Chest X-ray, PA view. Patient: 46 years old, sex F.
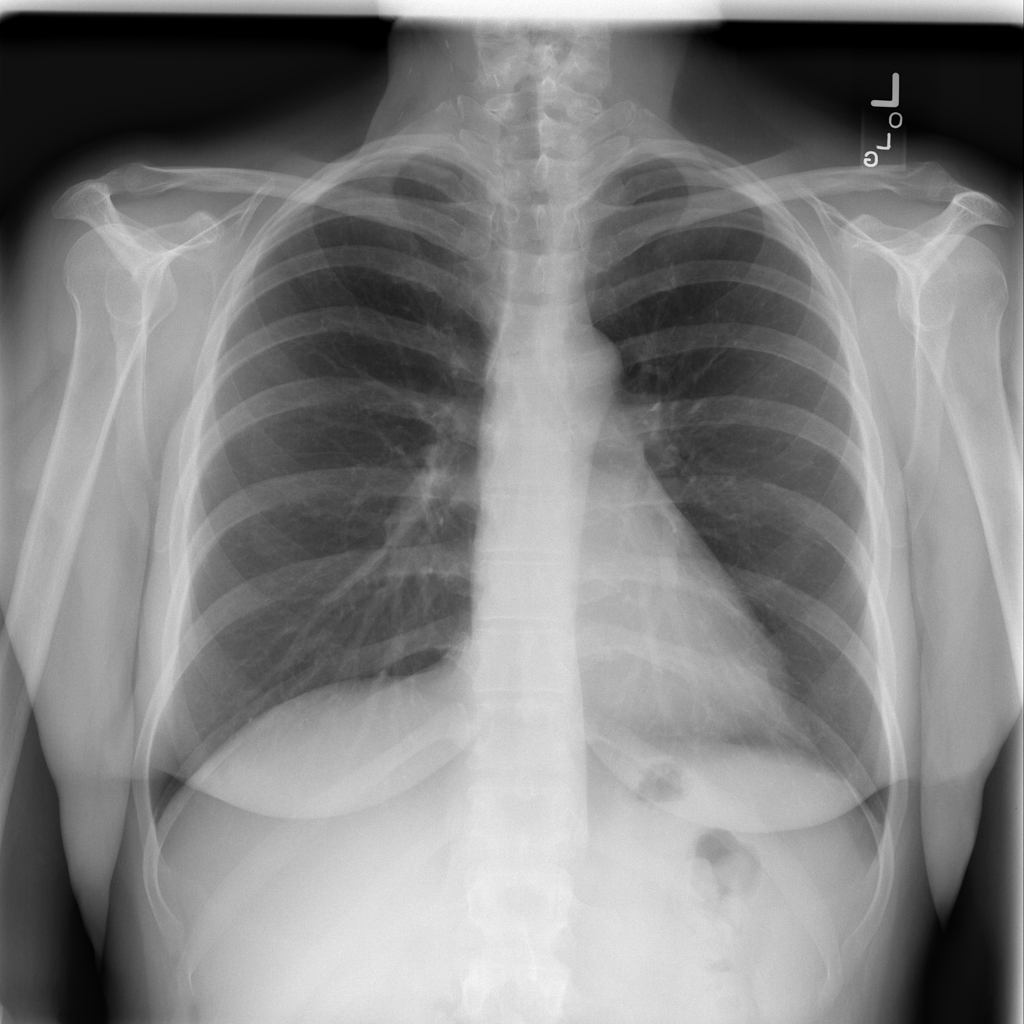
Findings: No Finding